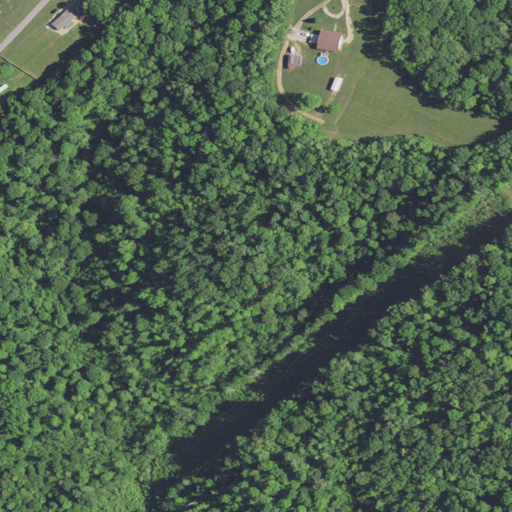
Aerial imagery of ridge(s) in Kentucky named Hacker Ridge containing deciduous forest, pasture, and open development